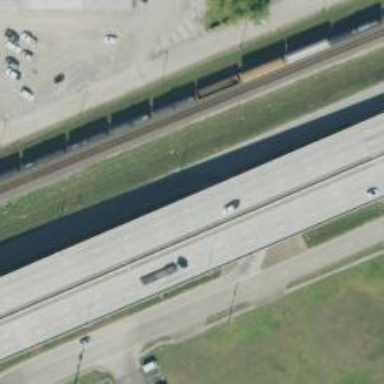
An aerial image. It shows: Trunk link highway.